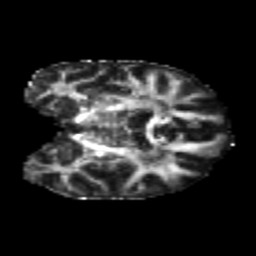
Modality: FA
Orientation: coronal
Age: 26
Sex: female
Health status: healthy
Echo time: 0.074 s